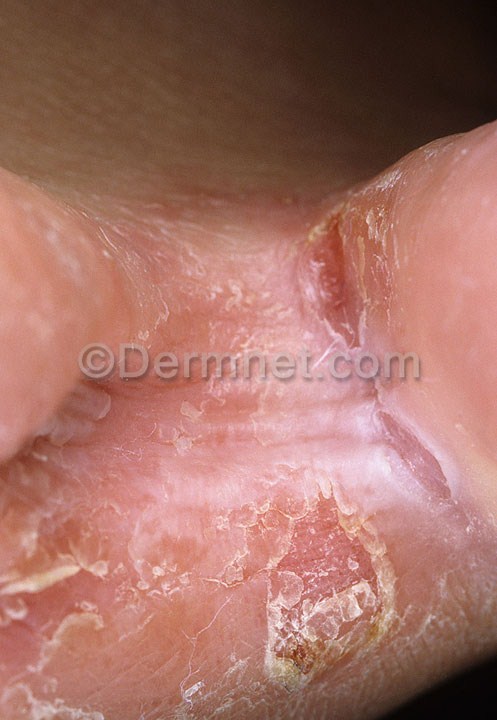
Disease: Tinea Ringworm Candidiasis and other Fungal Infections